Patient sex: F
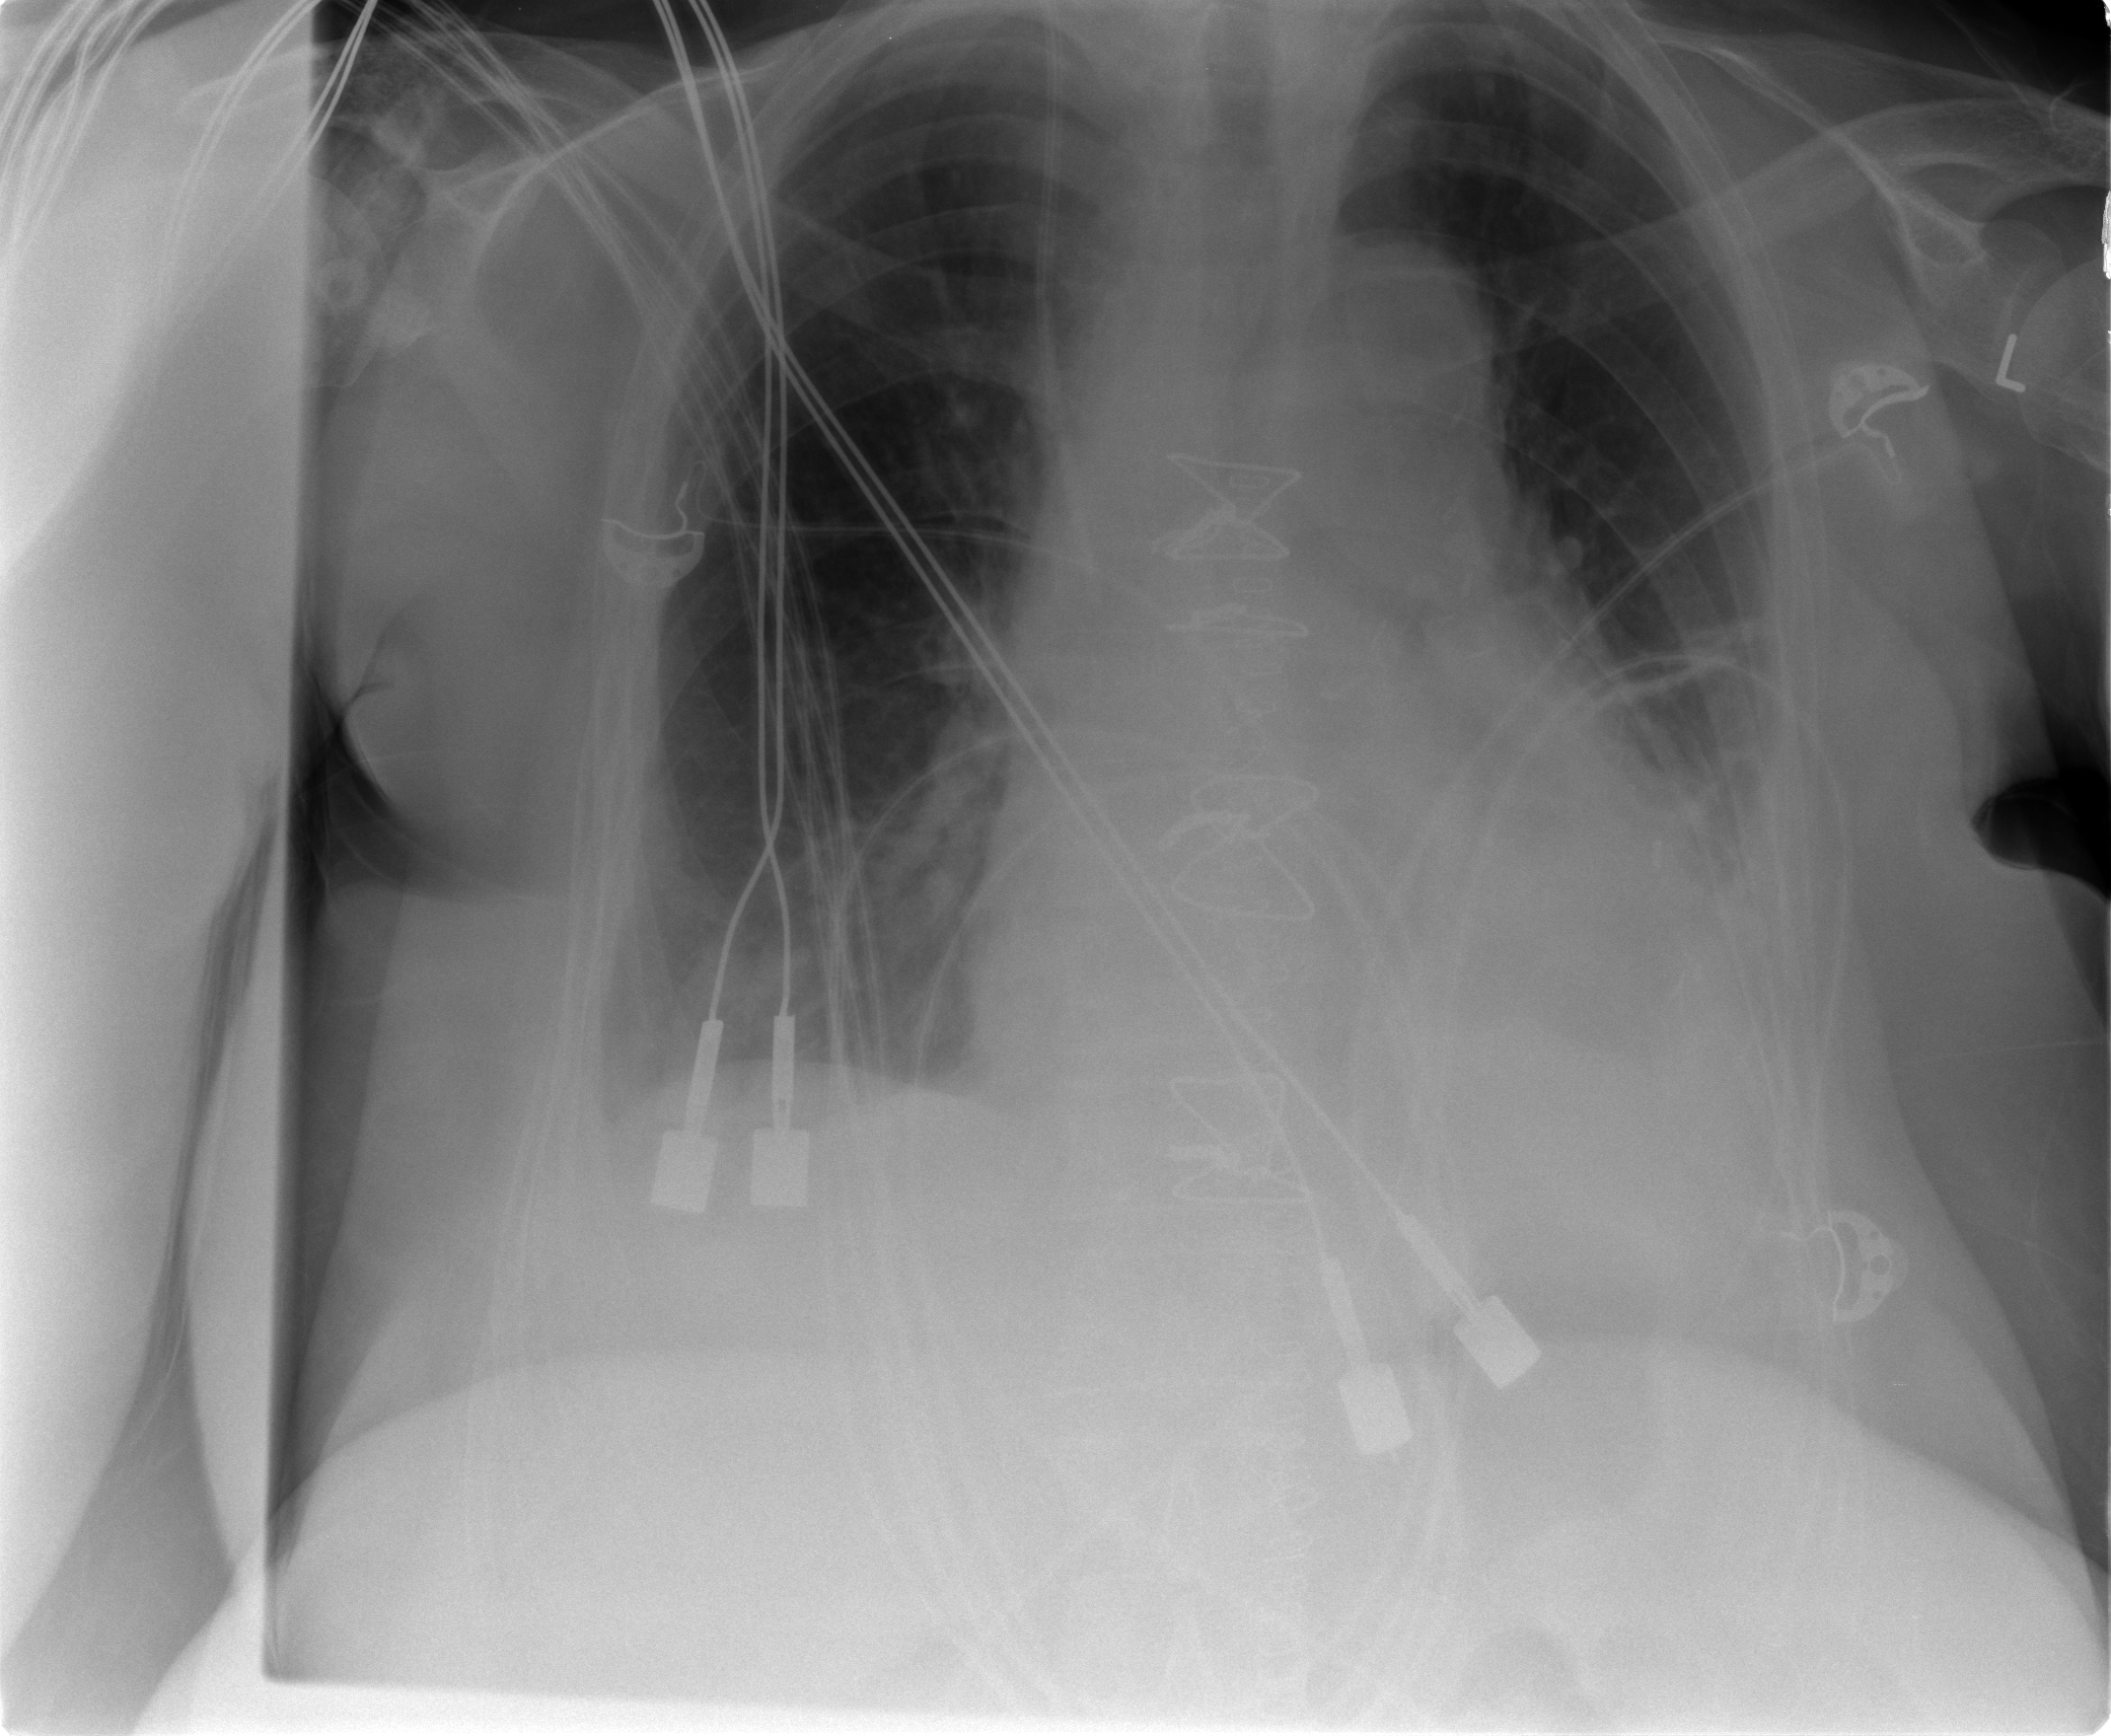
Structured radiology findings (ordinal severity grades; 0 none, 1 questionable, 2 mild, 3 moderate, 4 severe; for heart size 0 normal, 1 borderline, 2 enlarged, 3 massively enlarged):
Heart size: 0
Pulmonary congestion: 0
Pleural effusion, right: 2
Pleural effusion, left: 2
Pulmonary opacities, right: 1
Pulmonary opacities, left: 0
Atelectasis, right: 2
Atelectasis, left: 2